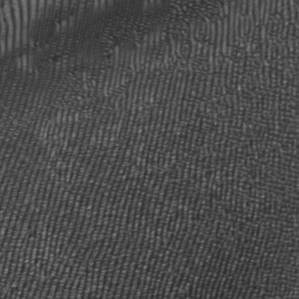
Label: frost